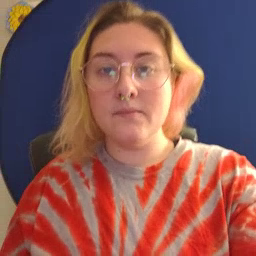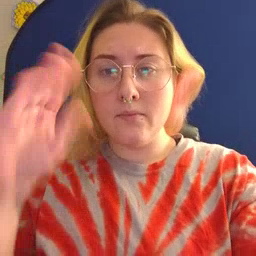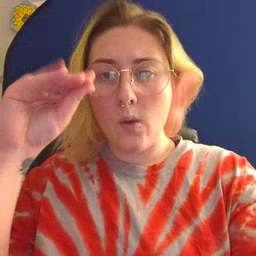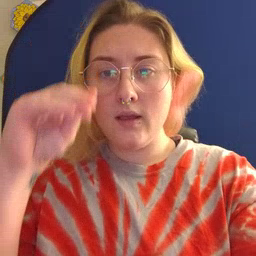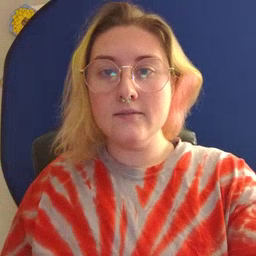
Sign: boy